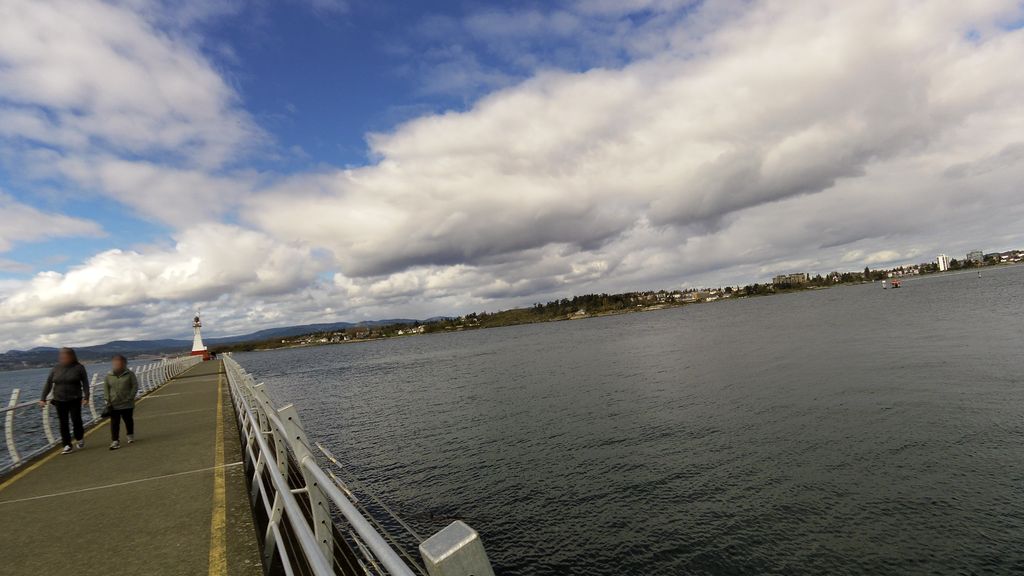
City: victoria